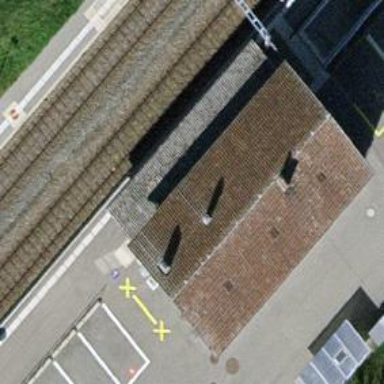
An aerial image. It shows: Railway halt station for public transport.